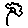
Label: flower